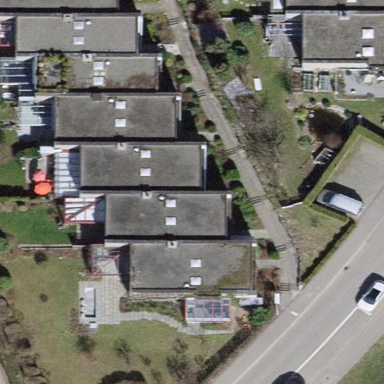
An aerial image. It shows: Apartment building with flat roof.